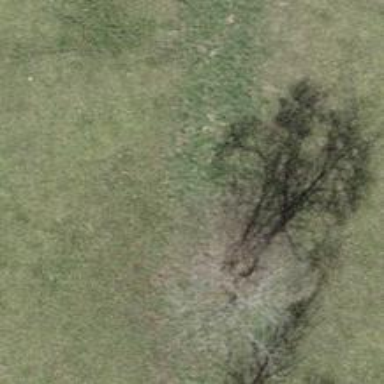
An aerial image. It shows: Single tag "natural: tree."